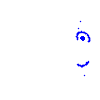
Particle: electron